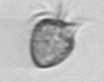
Label: Ciliophora